Aerial crown-view tile of a tropical tree (Barro Colorado Island, Panama), acquired 20250124:
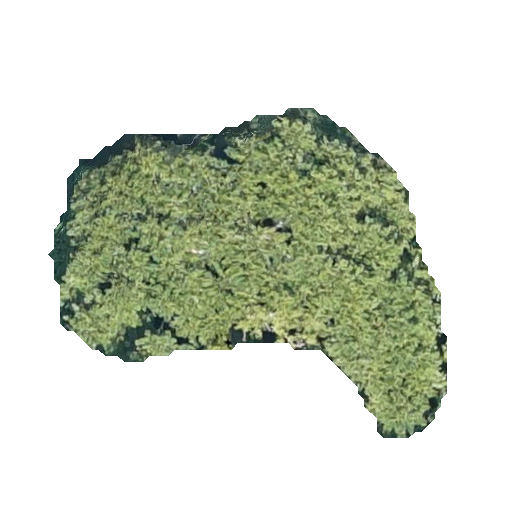
Species: Jacaranda copaia
GBIF accepted scientific name: Jacaranda copaia
Crown area: 124.246 m²